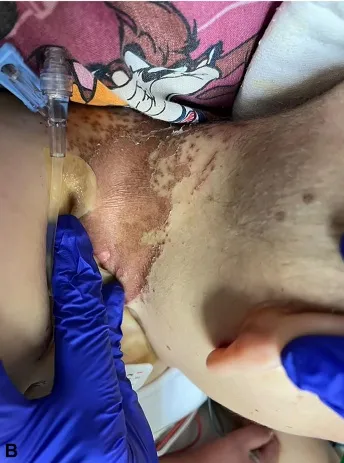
Acrodermatitis dysmetabolica and acquired acrodermatitis enteropathica lesions. Neck.
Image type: medical_photograph (skin_photograph)